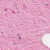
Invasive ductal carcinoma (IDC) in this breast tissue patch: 0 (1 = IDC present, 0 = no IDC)